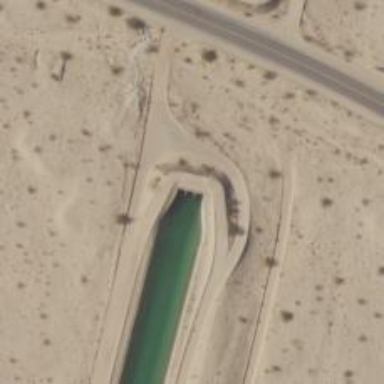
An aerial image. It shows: Culvert tunnel through water canal.